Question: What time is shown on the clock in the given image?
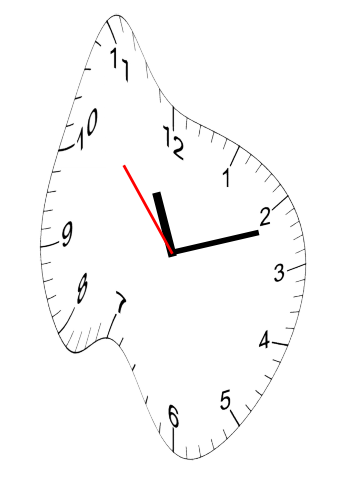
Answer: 11:11:53